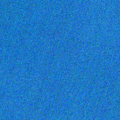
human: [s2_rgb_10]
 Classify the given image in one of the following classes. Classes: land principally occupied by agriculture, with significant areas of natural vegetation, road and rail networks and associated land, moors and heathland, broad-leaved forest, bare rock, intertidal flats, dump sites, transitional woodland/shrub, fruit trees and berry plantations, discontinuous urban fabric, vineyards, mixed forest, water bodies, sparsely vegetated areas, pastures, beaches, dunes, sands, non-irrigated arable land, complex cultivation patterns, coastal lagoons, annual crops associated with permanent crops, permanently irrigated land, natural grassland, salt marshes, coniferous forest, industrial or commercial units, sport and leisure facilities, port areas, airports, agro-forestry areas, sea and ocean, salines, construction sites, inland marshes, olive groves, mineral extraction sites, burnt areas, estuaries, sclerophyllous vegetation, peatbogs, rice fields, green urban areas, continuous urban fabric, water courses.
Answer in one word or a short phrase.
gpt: sea and ocean